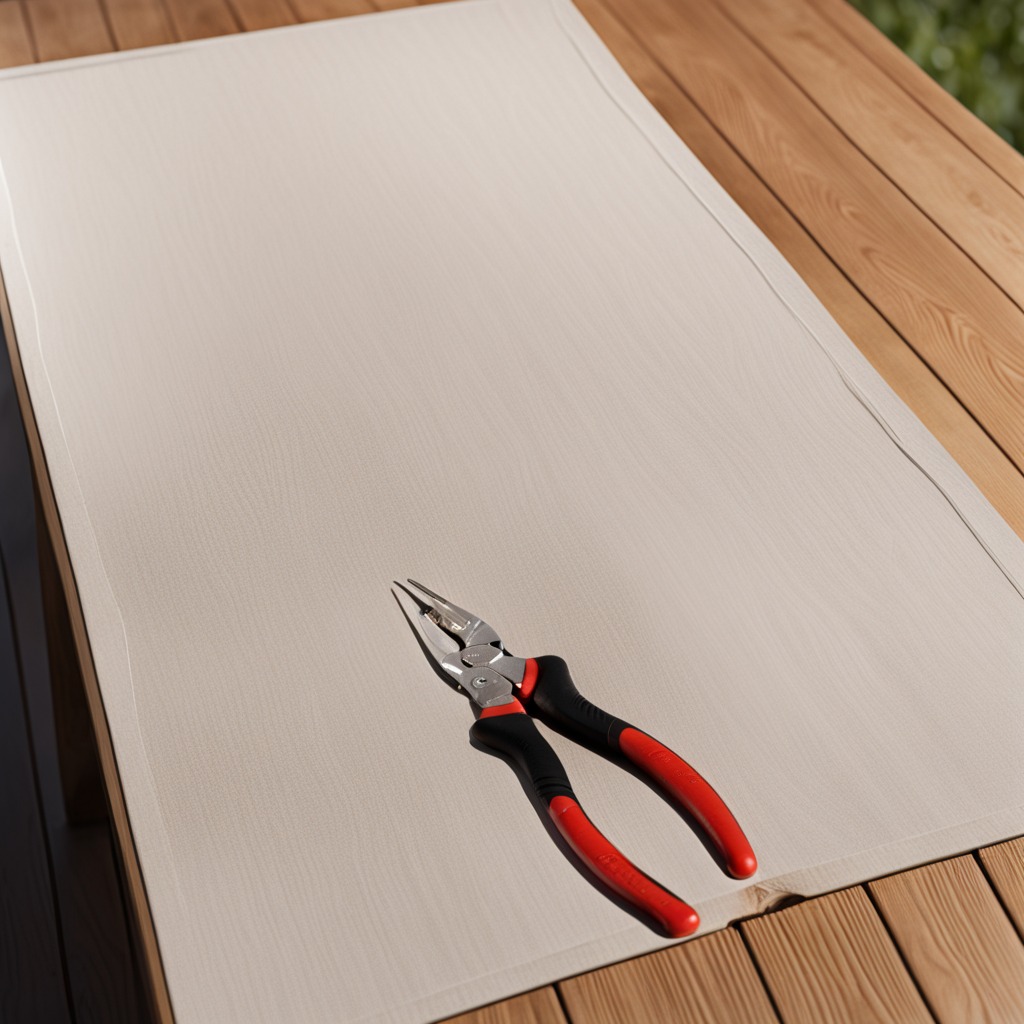
A plier is lying on a wooden table.